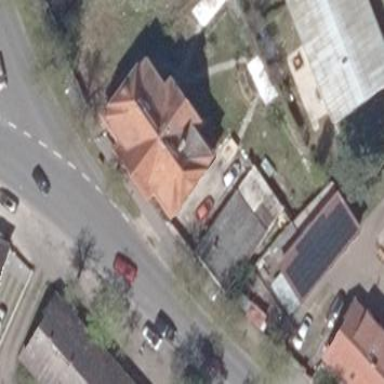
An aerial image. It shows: Detached building with white exterior. The roof has red roof tiles and gambrel shape.